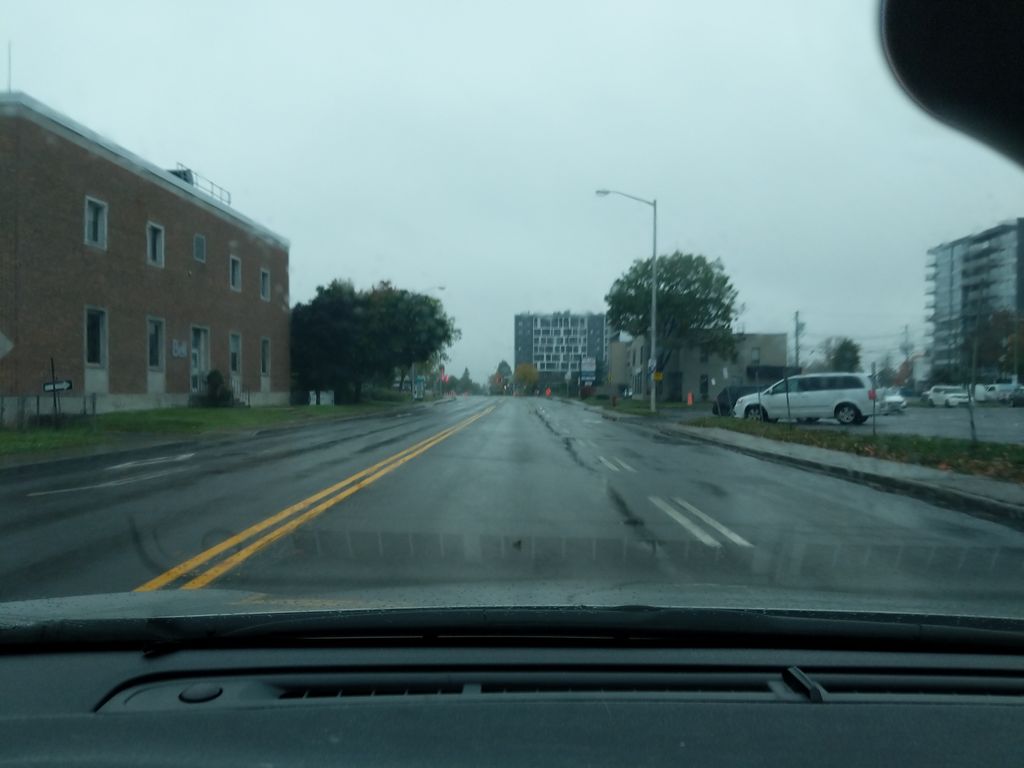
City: quebec_city